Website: apple
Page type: billing-address
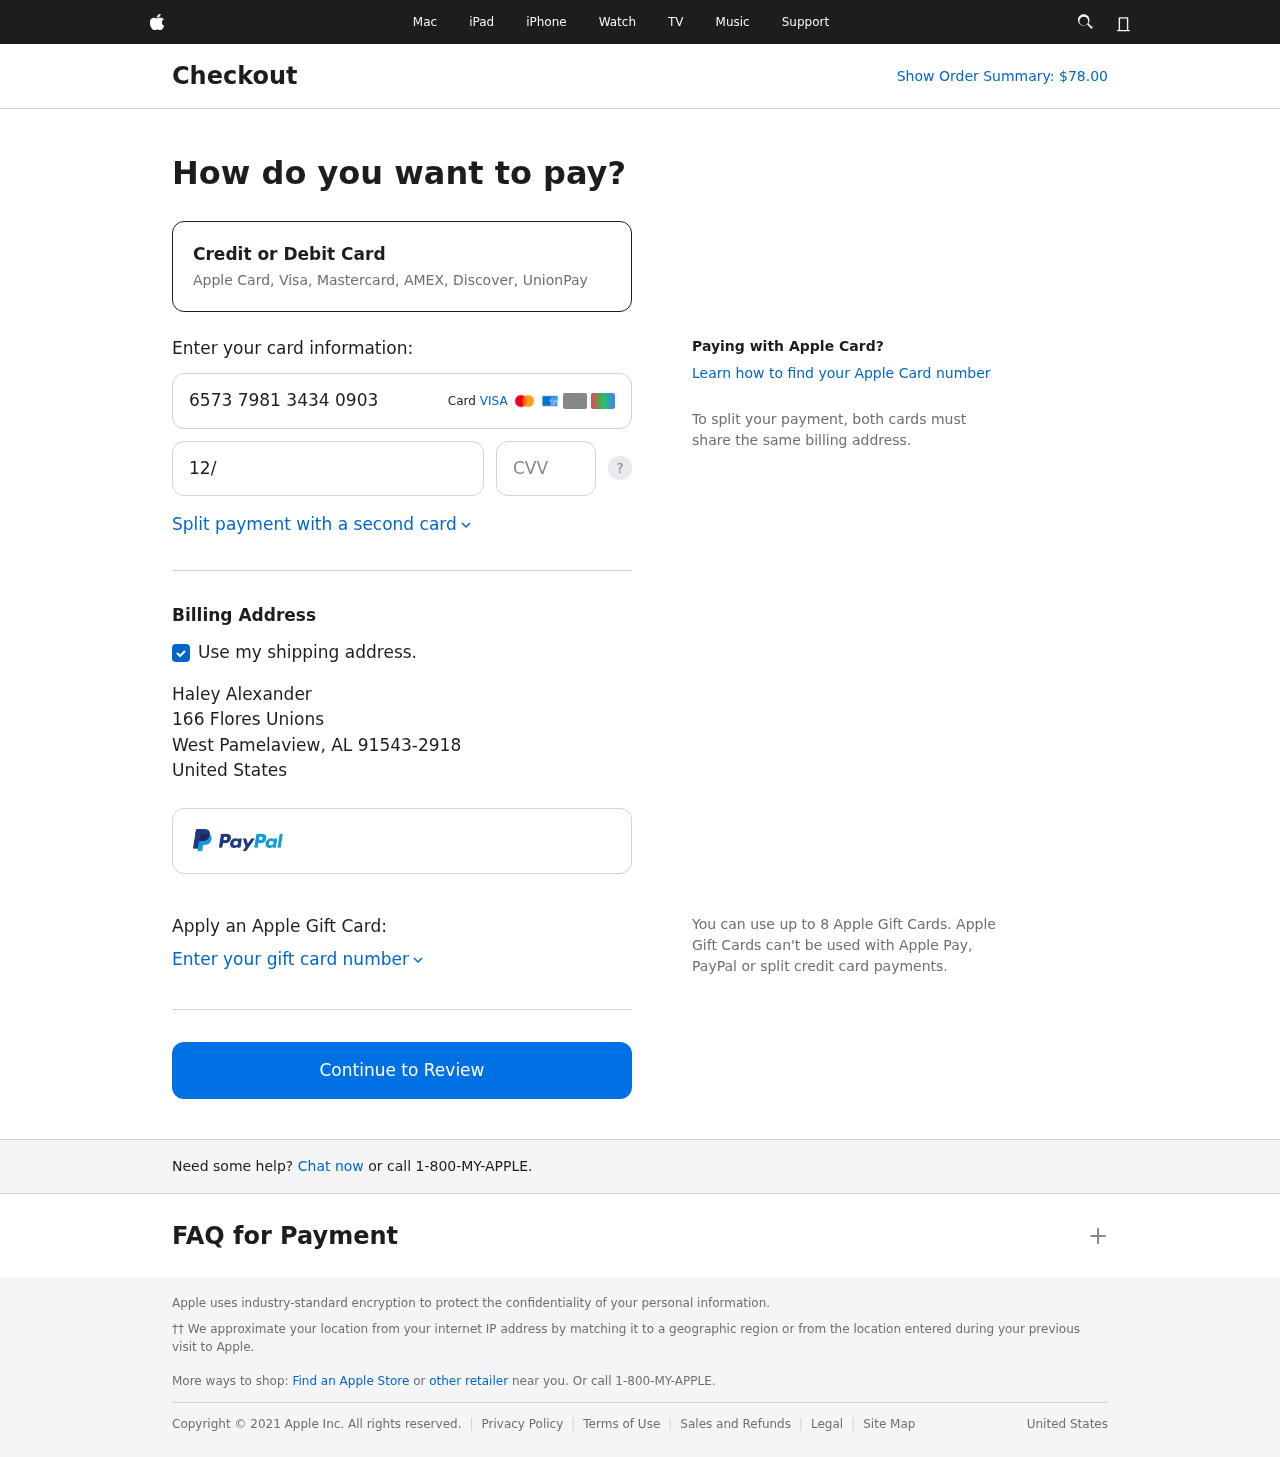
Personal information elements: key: PII_CARD_CVV
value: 745
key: PII_CARD_EXPIRY
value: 12/28
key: PII_CARD_NUMBER
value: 6573 7981 3434 0903
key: PII_CITY
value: West Pamelaview
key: PII_COUNTRY
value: United States
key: PII_FULLNAME
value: Haley Alexander
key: PII_POSTCODE_FULL
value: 91543-2918
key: PII_STATE_ABBR
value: AL
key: PII_STREET
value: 166 Flores Unions
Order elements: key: ORDER_TOTAL
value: Show Order Summary: $78.00